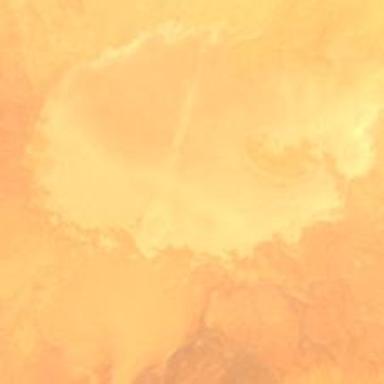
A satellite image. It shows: Natural crater.